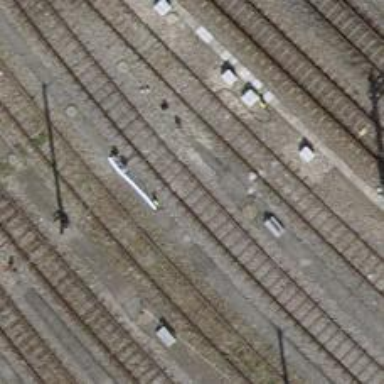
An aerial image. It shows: Rail yard with electrified contact lines for the railway.